八年级 · 解析几何
如图, 已知四边形 $A B C D$.

(1) 分别写出点 $A, B, C, D$ 的坐标;

(2) 试求四边形 $A B C D$ 的面积. (网格中每个小正方形的边长均为 1).
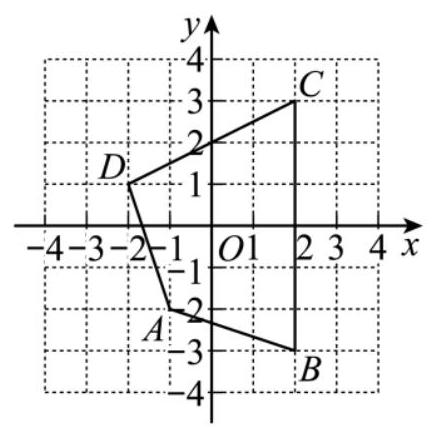
答案: 解: (1) $A(-1,-2), B(2,-3), C(2,3), D(-2,1)$

(2) $\mathrm{S}_{\text {四边形 } A B C D}=3 \times 3+2 \times \frac{1}{2} \times 1 \times 3+\frac{1}{2} \times 2 \times 4=16$